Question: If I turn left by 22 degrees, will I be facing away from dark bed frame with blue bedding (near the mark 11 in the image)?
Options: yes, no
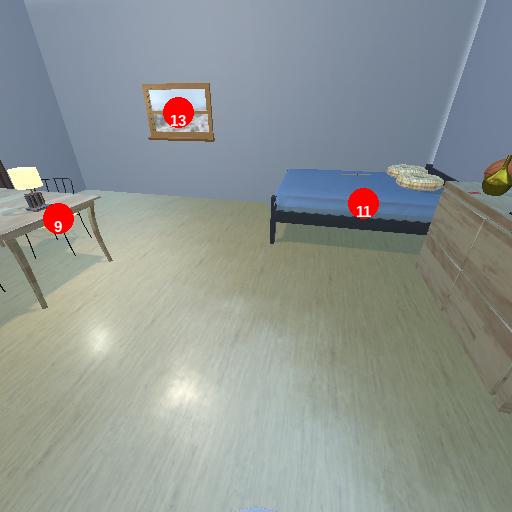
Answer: yes